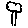
Label: tree